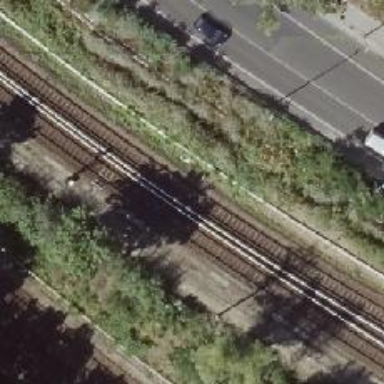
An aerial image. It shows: Railway signal.